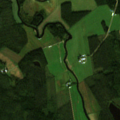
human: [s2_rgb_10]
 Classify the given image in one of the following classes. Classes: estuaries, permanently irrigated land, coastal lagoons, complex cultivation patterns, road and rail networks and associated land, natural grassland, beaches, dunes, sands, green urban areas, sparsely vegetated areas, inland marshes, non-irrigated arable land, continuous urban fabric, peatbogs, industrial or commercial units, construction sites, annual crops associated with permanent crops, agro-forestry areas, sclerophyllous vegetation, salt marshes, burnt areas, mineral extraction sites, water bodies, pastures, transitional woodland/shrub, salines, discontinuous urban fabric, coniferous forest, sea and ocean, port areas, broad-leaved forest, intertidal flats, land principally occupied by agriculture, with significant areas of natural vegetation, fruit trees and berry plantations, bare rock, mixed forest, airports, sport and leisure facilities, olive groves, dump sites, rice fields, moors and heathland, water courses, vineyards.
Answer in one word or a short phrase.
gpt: non-irrigated arable land, land principally occupied by agriculture, with significant areas of natural vegetation, coniferous forest, mixed forest